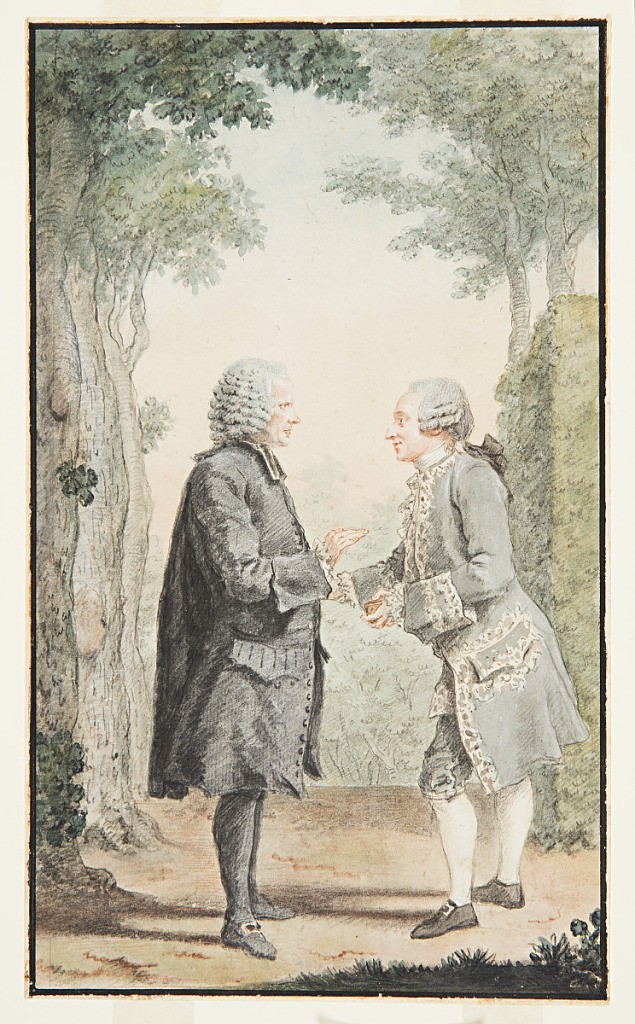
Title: Two Gentleman Conversing in a Park
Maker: Louis Carrogis, called Carmontelle, France, 1717 – 1806
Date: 1717–1806
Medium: Black and red chalk, brush and watercolor on cream laid paper
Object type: Drawing
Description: Two men conversing (gentleman at left wearing a black cleric's coat; gentleman at right in embroidered gray waistcoat) on a tree-lined path in a park.  Clipped hedge is in right background.  Image is bordered by a black line.